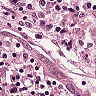
Metastatic tissue present: yes